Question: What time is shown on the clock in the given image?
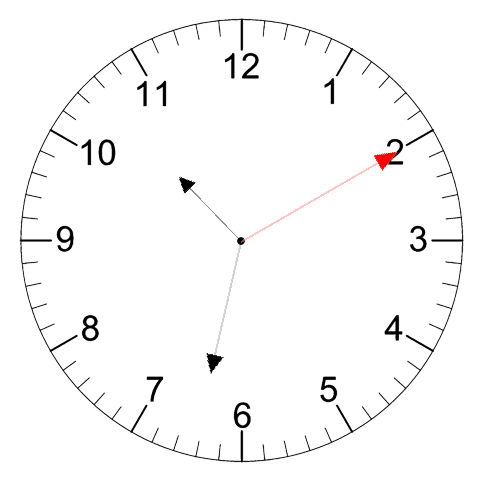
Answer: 10:32:10